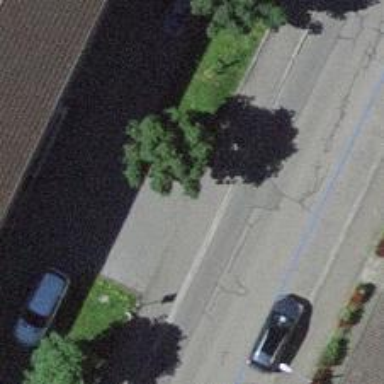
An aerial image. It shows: Post box is visible.